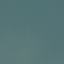
Land use / land cover: SeaLake